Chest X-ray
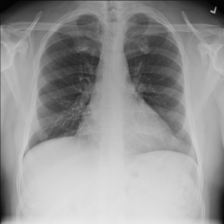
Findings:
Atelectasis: negative
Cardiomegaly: negative
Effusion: negative
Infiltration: negative
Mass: negative
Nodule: negative
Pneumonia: negative
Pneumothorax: negative
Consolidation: negative
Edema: negative
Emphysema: negative
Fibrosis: negative
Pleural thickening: negative
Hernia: negative